Field crop: maize
Growth stage: 1
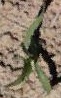
Species: maize